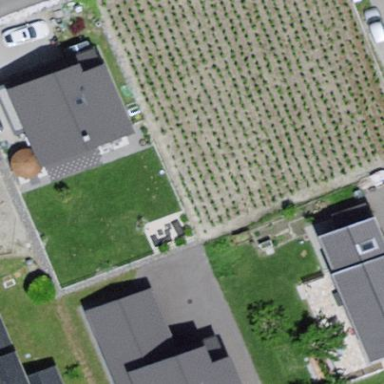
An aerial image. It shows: Vineyard where grapes are grown.